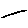
Label: line